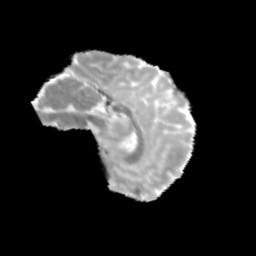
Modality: MD
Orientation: sagittal
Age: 13
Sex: male
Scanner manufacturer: siemens
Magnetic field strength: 3 T
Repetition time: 3.8 s
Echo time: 0.07 s